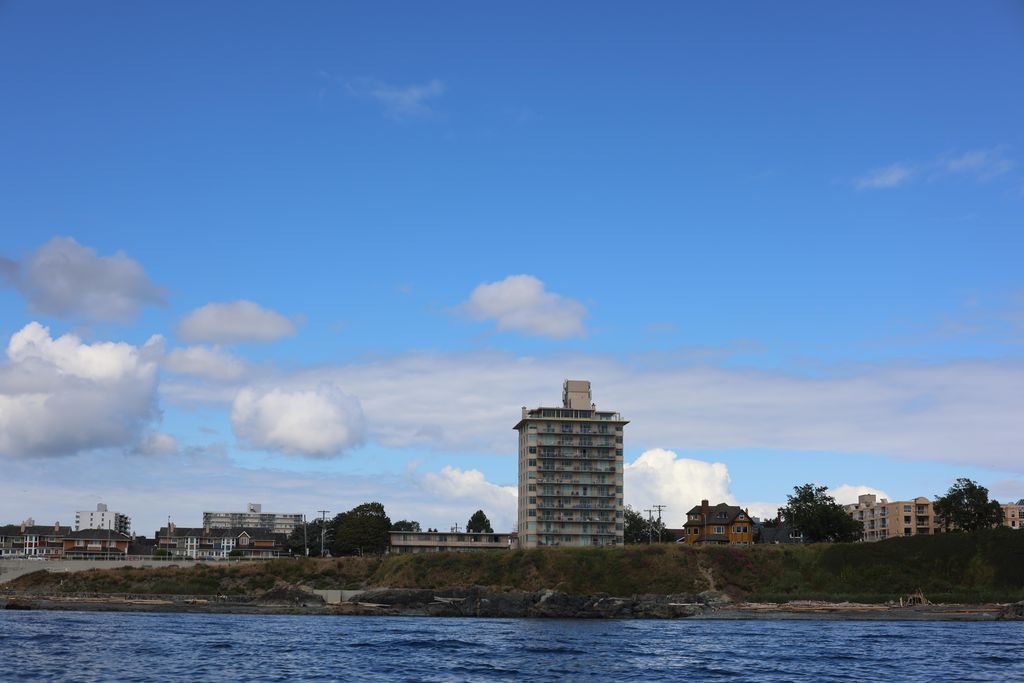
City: victoria